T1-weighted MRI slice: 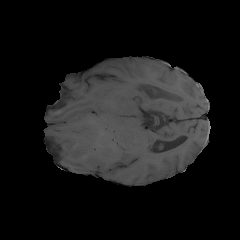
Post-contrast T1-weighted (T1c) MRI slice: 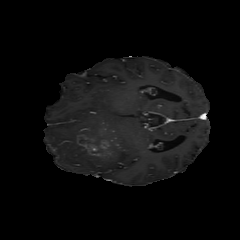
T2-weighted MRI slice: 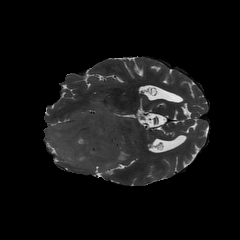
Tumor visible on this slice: yes